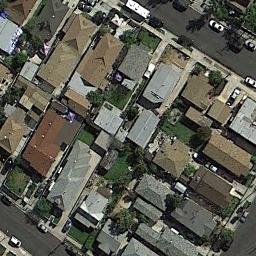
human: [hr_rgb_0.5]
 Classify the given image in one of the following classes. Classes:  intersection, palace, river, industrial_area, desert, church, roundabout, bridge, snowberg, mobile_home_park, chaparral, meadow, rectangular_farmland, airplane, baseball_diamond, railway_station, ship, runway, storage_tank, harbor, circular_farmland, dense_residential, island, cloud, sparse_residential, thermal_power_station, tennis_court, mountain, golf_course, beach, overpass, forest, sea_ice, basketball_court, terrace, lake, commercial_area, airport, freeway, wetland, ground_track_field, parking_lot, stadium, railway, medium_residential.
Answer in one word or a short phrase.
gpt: dense_residential